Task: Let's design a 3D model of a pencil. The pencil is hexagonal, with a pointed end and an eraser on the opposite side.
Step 148:
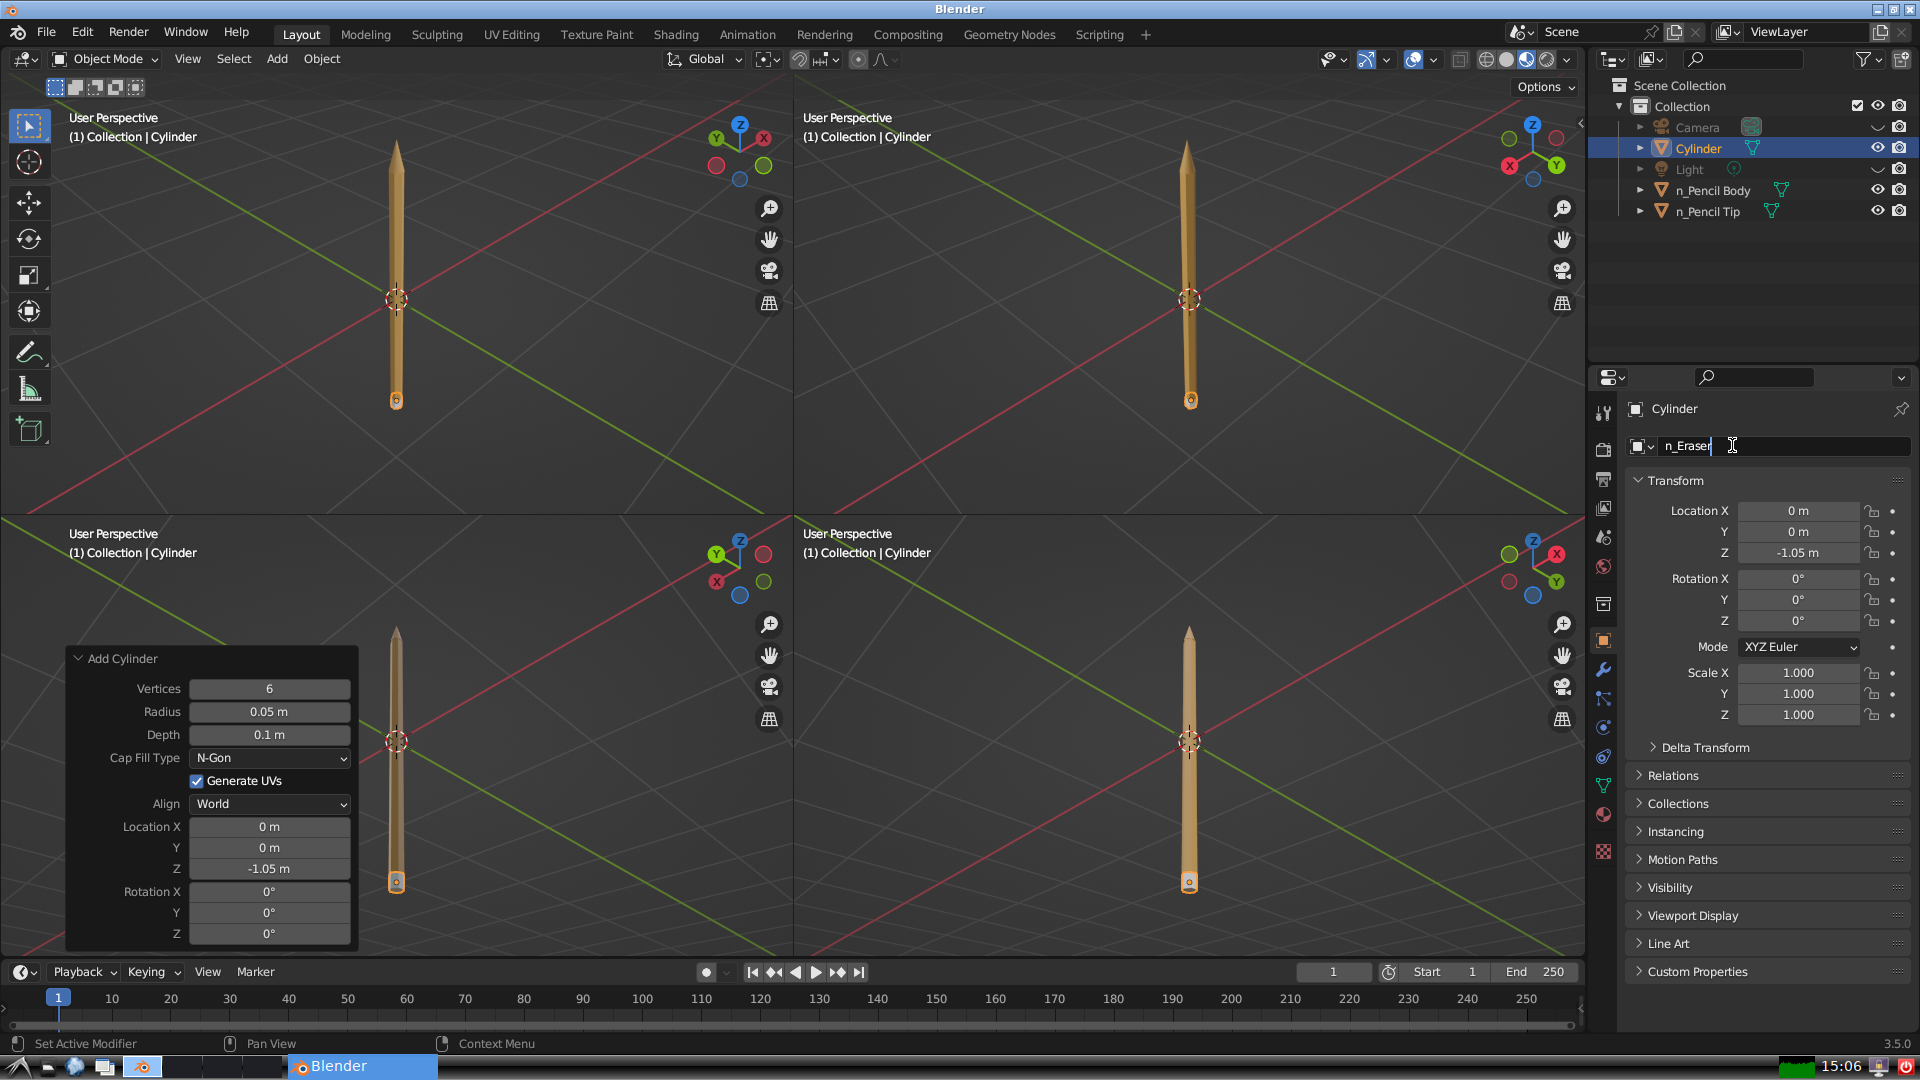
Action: {"key_press": ['Return']}